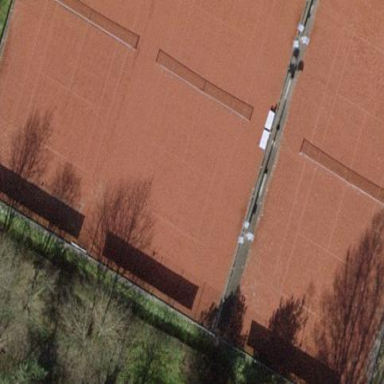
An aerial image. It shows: Tennis court on pitch designated for leisure land.